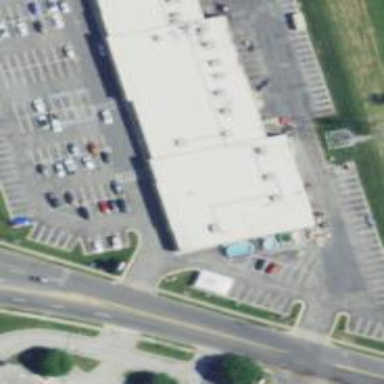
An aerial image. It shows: Swimming pool shop.